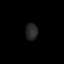
Tissue: skin
Cell type: Epithelial cells
Senescence score: 0.2017
Nuclear area (px): 200
Mean DAPI intensity: 38.955